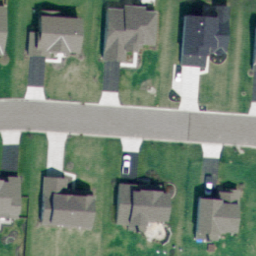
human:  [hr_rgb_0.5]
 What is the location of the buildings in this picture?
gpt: top and bottom